Question: I am very new to Python and have to write a simple GUI program, which I chose to do in tkinter for simplicity.
The GUI I want should be very similar to the dialog one often experiences when installing a program on Windows (where would you like to install, what modules would you like, etc). Basically when it is run in python3.3, I want a window to appear with some options taking up most of the window and 'next', 'back' and 'cancel' buttons at the bottom; by clicking the 'next' button, the current window is closed and a new one opens which looks the same, except that it has different options (or perhaps it is the same window but its contents have been destroyed, I'm not sure which would be better). The rough layout I want is shown in <URL>
I have looked around for example codes which do something similar to this but have not been able to find any. I have seen <URL> to learn what I know about tkinter but I can't find an answer in it.
Here is my extremely poor attempt at a simplified version of what I want to do: When I run the code it creates a window with two buttons. The 'Quit' button works fine; however, when I click the 'Next' button it closes the window and opens a new one as desired but it also opens another window.
'''
from tkinter import *
from tkinter import ttk
def win1():
mainframe = ttk.Frame(root, padding = '3 3 12 12')
mainframe.grid(column = 0, row = 0, sticky = (N, W, E, S))
mainframe.columnconfigure(0, weight = 1)
mainframe.rowconfigure(0, weight = 1)
ttk.Button(mainframe, text = 'Next', command = win2).grid(
column = 1, row = 1, sticky = W)
ttk.Button(mainframe, text = 'Quit', command = quit).grid(
column = 1, row = 2, sticky = W)
root.mainloop()
def quit():
root.destroy()
def win2():
quit()
new = Toplevel()
new.title('Window 2')
new = ttk.Frame(root, padding = '3 3 12 12')
new.grid(column = 0, row = 0, sticky = (N, W, E, S))
new.columnconfigure(0, weight = 1)
new.rowconfigure(0, weight = 1)
ttk.Button(mainframe, text = 'Next', command = win2).grid(
column = 1, row = 1, sticky = W)
root = Tk()
win1()
'''
This gives the following error message (which I don't understand):
'''
Exception in Tkinter callback
Traceback (most recent call last):
File "/usr/lib/python3.3/tkinter/__init__.py", line 1478, in __call__
return self.func(*args)
File "<stdin>", line 23, in win2
File "/usr/lib/python3.3/tkinter/ttk.py", line 733, in __init__
Widget.__init__(self, master, "ttk::frame", kw)
File "/usr/lib/python3.3/tkinter/ttk.py", line 553, in __init__
tkinter.Widget.__init__(self, master, widgetname, kw=kw)
File "/usr/lib/python3.3/tkinter/__init__.py", line 2078, in __init__
(widgetName, self._w) + extra + self._options(cnf))
_tkinter.TclError: this isn't a Tk applicationNULL main window
'''
Apart from the fact that it doesn't actually do what I want, I feel like I am going about this the completely wrong way (defining the windows in a function, etc), and will run into a lot of trouble when I want to make it more complicated. Would anyone be able to rewrite my code in a better way and in a way that helps me build to more complicated programs, offer a resource for learning what I need to make the program I want or even offer advice? Thanks.
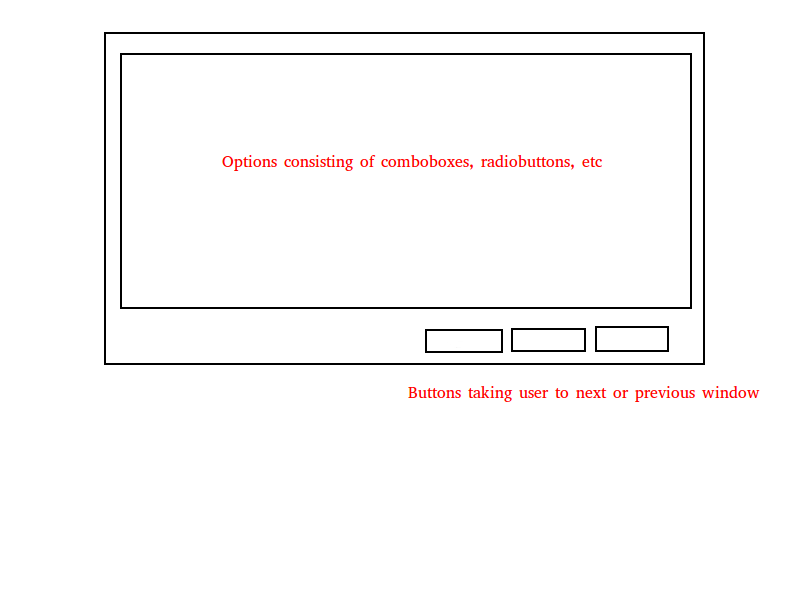
Answer: I amended your example, with my hopefully correct understanding of what you are trying to achieve.
'''
from tkinter import *
from tkinter import ttk
def win1():
mainframe = ttk.Frame(root, padding = '3 3 12 12')
mainframe.grid(column = 0, row = 0, sticky = (N, W, E, S))
mainframe.columnconfigure(0, weight = 1)
mainframe.rowconfigure(0, weight = 1)
ttk.Button(mainframe, text = 'Next', command = win2).grid(
column = 1, row = 1, sticky = W)
ttk.Button(mainframe, text = 'Quit', command = quit).grid(
column = 1, row = 2, sticky = W)
root.mainloop()
def quit():
root.destroy()
def win2():
root.withdraw()
new = Toplevel()
new.title('Window 2')
mainframe = ttk.Frame(new, padding = '3 3 12 12')
mainframe.grid(column = 0, row = 0, sticky = (N, W, E, S))
mainframe.columnconfigure(0, weight = 1)
mainframe.rowconfigure(0, weight = 1)
ttk.Button(mainframe, text = 'Next', command = win2).grid(
column = 1, row = 1, sticky = W)
root = Tk()
win1()
'''
Hope this helps.